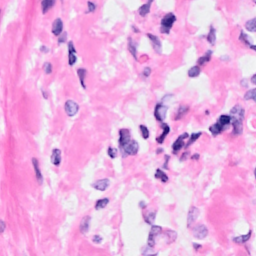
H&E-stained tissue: Breast